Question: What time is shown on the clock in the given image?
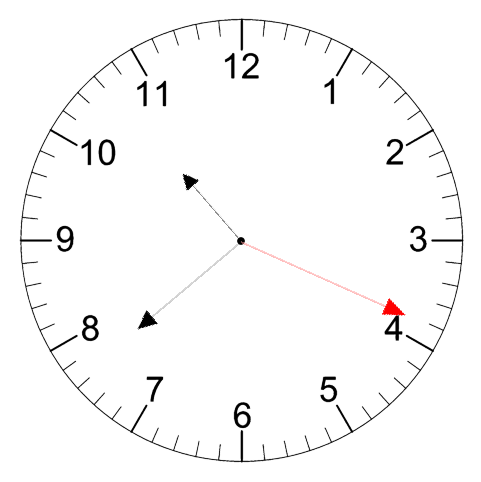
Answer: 10:38:19